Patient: sex M, age 60
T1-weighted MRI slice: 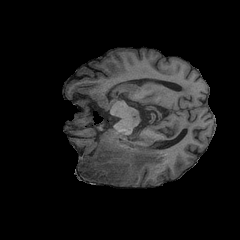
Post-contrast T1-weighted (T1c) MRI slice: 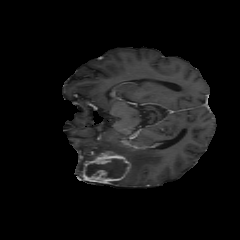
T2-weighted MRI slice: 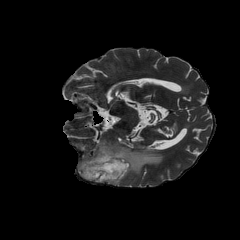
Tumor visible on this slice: yes
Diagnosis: Glioblastoma, IDH-wildtype
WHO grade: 4